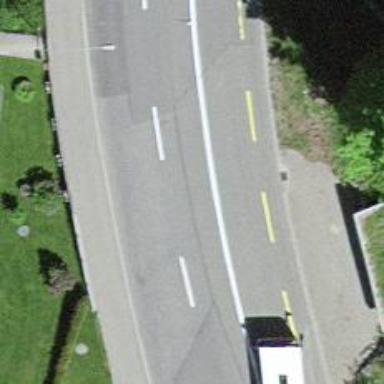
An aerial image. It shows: Asphalt road classified as primary highway. There is lane for cyclists on the left and separate track on the right.